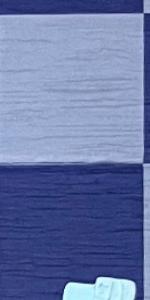
Label: Empty